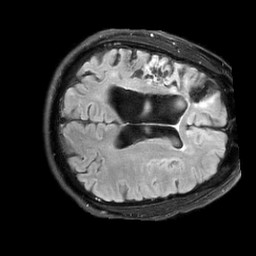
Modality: FLAIR
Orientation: axial
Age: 50
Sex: male
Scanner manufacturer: siemens
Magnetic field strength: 3 T
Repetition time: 9 s
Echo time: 0.099 s